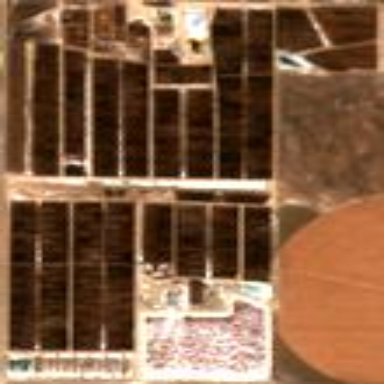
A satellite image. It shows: Farmyard with feedlot farming system.